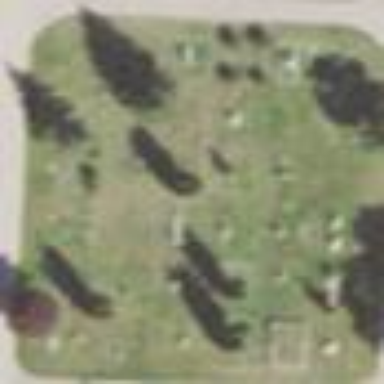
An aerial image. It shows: Sector in the cemetery.